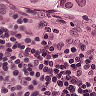
Metastatic tissue present: yes